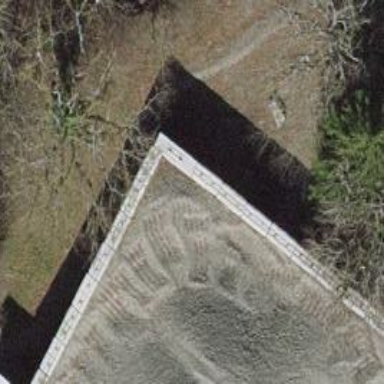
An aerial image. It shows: Retaining wall.